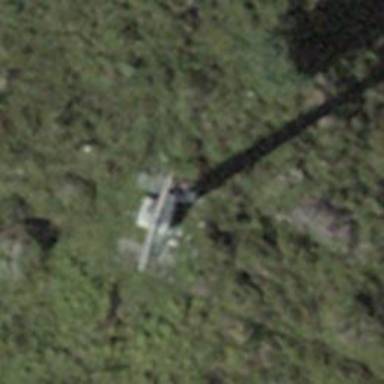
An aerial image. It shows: Pylon for aerialway.